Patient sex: M
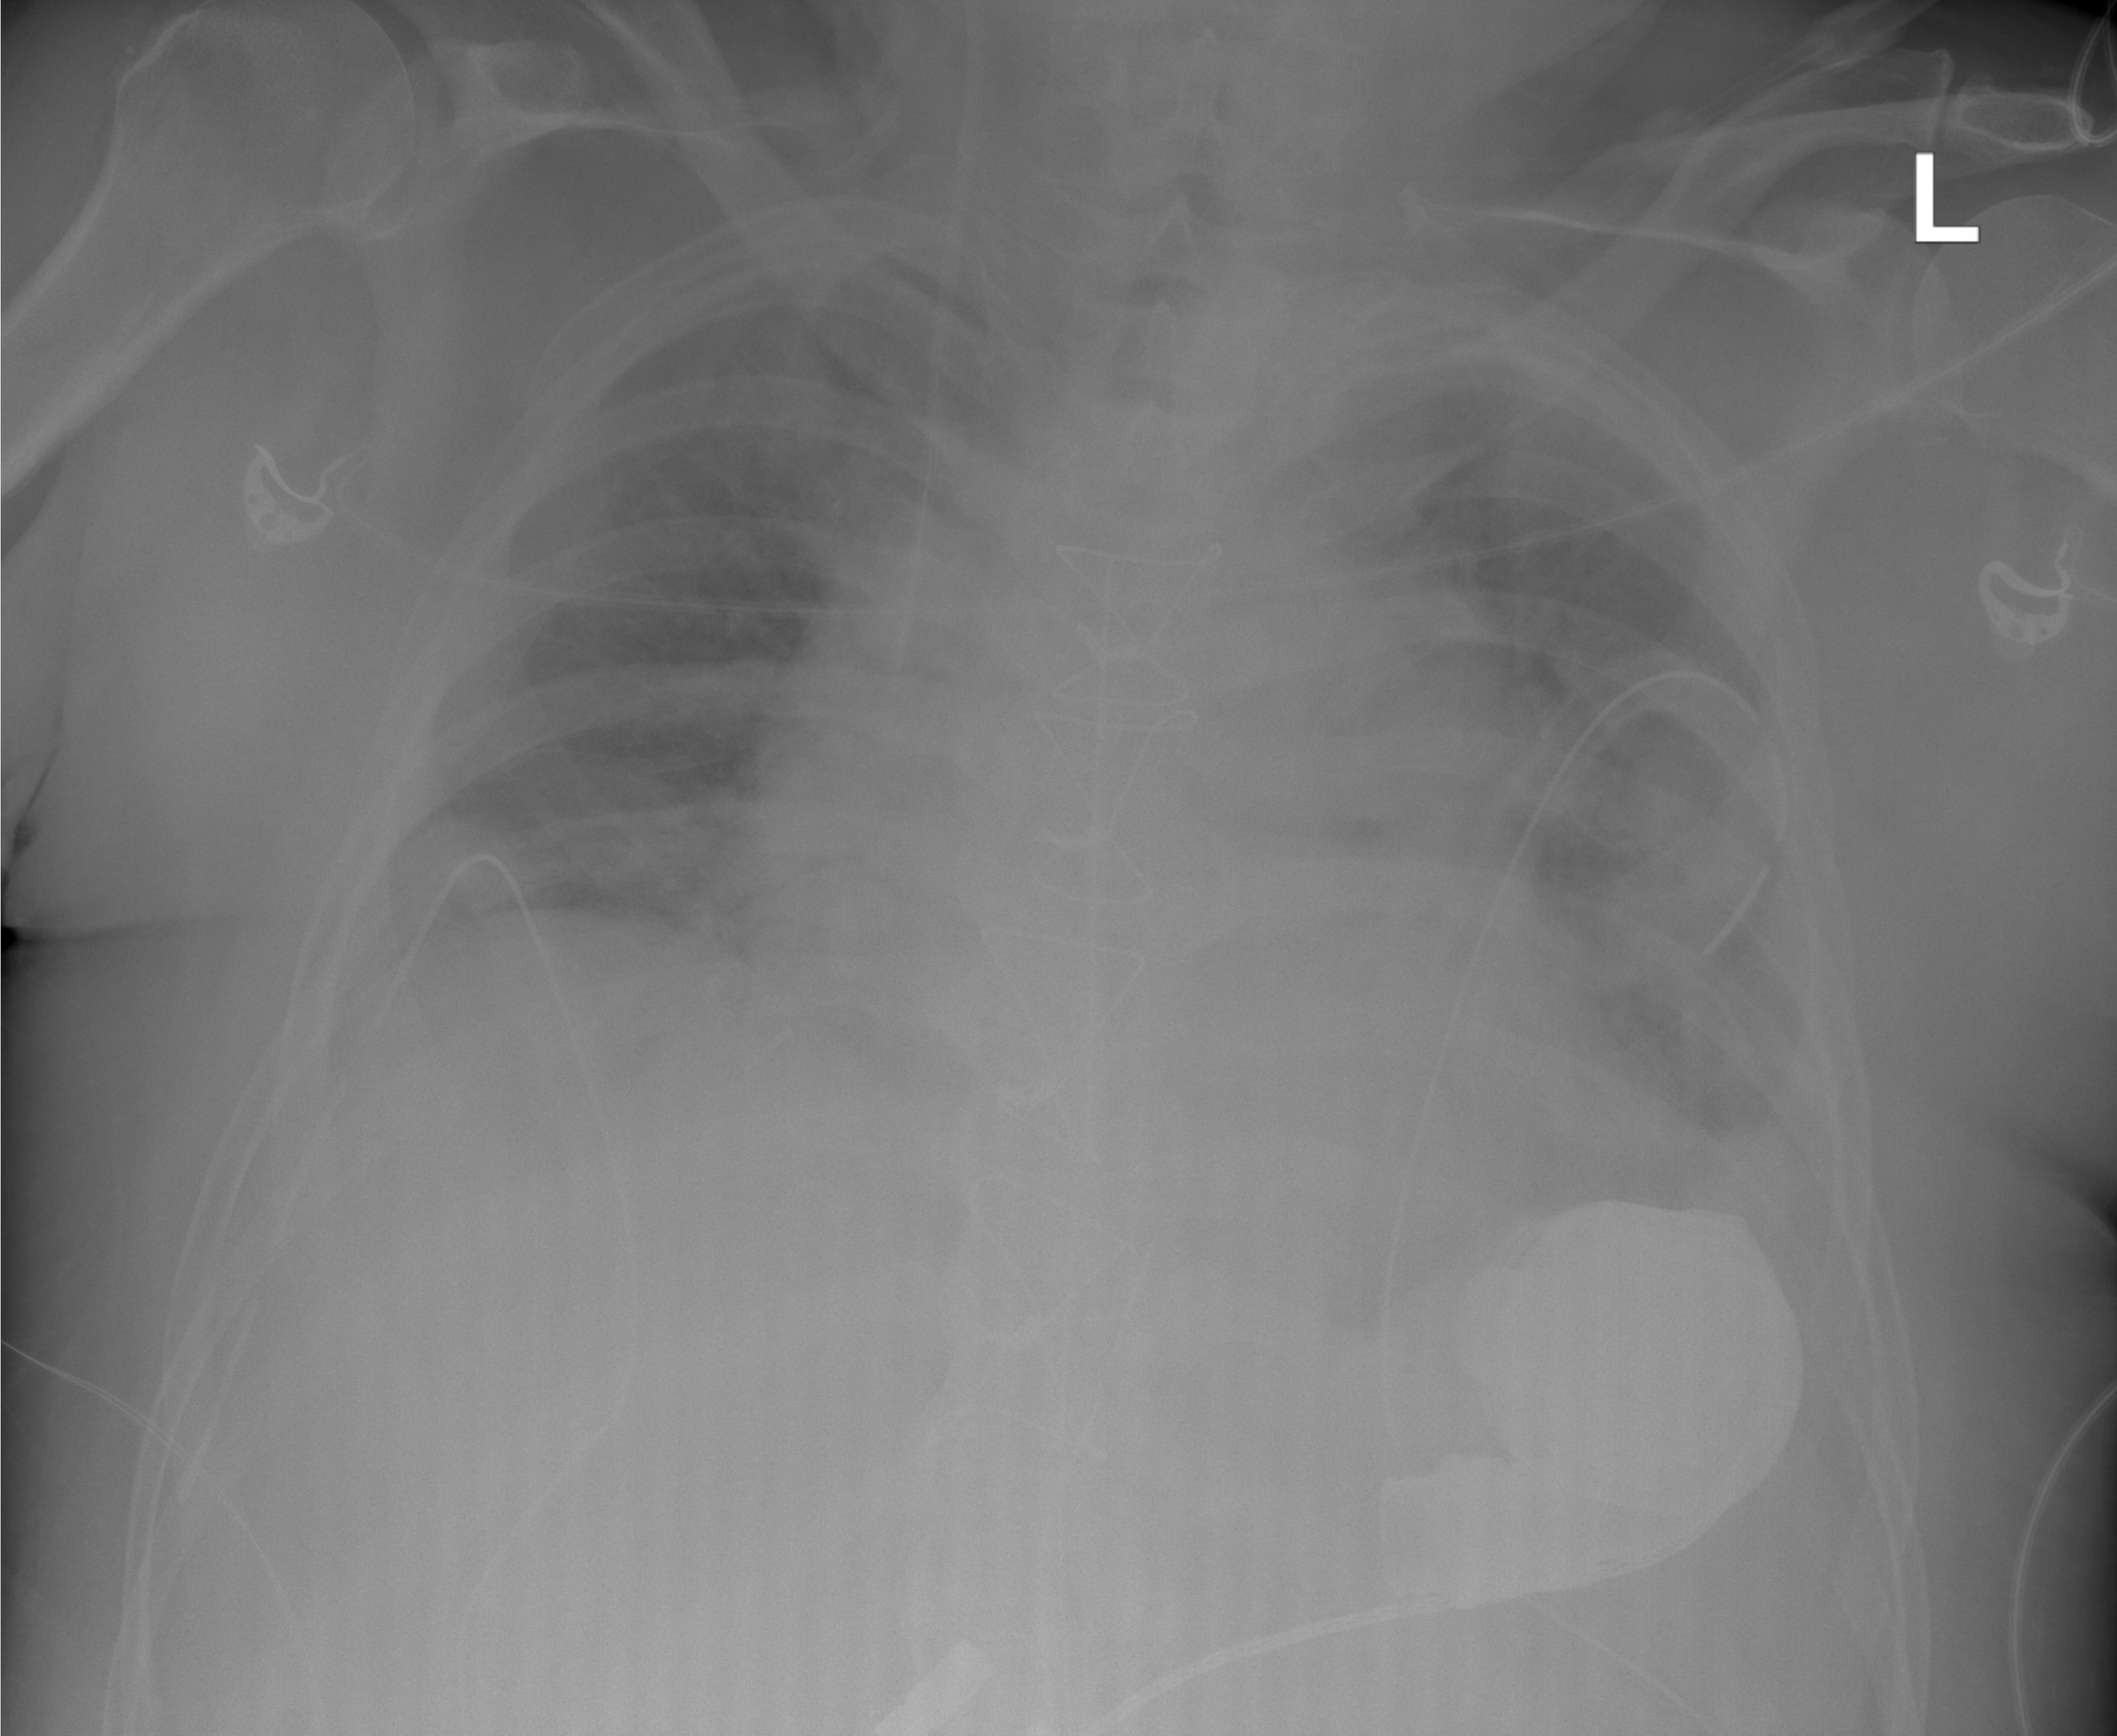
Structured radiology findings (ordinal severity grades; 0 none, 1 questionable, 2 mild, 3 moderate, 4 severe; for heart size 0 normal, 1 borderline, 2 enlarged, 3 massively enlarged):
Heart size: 1
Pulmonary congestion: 0
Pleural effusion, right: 0
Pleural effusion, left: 1
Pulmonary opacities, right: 0
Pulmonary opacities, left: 0
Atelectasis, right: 0
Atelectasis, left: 0